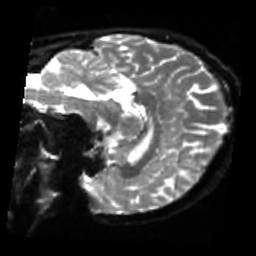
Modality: sbref
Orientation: sagittal
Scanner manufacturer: siemens
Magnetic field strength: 3 T
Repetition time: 4 s
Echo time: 0.0594 s